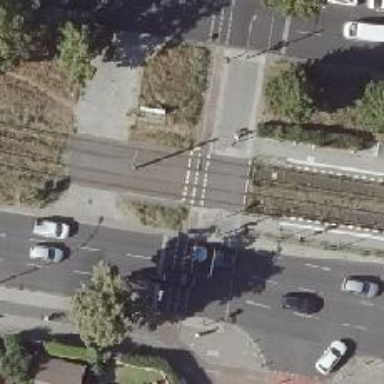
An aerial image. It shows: Tram crossing on the railway.